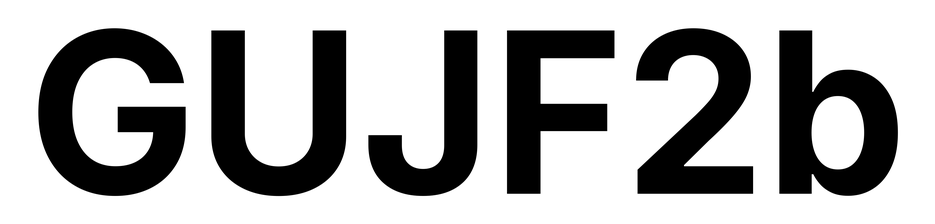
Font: Inter_Bold